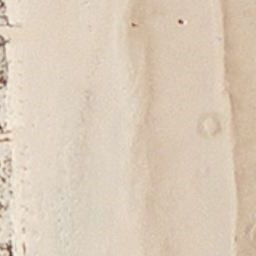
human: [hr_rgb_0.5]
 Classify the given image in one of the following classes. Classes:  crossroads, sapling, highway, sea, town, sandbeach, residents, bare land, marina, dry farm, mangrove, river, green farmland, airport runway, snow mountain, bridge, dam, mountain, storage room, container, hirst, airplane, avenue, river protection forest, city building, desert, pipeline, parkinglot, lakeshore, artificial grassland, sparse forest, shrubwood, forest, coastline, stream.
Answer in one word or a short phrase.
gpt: sandbeach